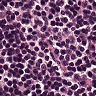
Metastatic tissue present: no